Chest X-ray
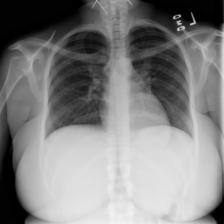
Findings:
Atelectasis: negative
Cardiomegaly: negative
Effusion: negative
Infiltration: negative
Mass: negative
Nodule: negative
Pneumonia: negative
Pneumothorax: negative
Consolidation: negative
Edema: negative
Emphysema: negative
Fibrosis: negative
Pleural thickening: negative
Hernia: negative